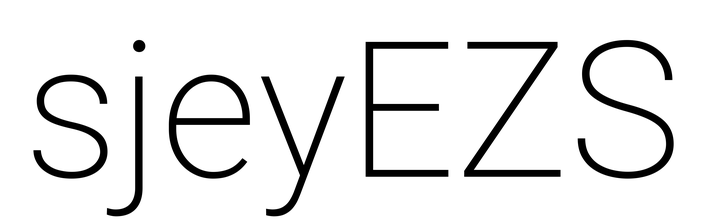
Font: Roboto_ExtraLight